Field crop: maize
Growth stage: 2
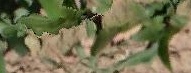
Species: maize